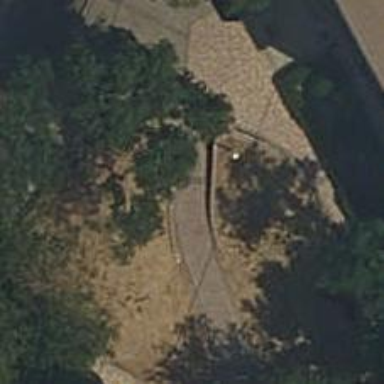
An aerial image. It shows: Concrete steps.